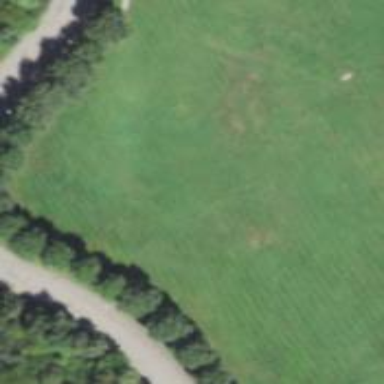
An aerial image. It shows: Disc golf hole.